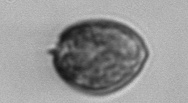
Label: Prorocentrum